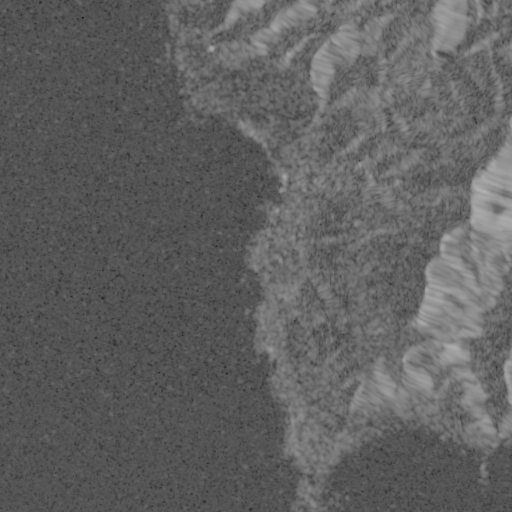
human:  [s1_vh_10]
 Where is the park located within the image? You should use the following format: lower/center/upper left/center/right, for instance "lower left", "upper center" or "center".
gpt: The park is located in the center of the image.
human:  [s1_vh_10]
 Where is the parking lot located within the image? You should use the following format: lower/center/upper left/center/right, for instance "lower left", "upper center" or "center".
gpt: The parking lot is located in the upper center of the image.
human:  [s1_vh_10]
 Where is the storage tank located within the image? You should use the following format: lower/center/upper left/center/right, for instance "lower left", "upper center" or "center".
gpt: The storage tank is located in the upper center of the image.
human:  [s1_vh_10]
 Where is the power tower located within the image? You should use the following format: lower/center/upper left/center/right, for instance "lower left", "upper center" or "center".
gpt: There is no power tower in the image.

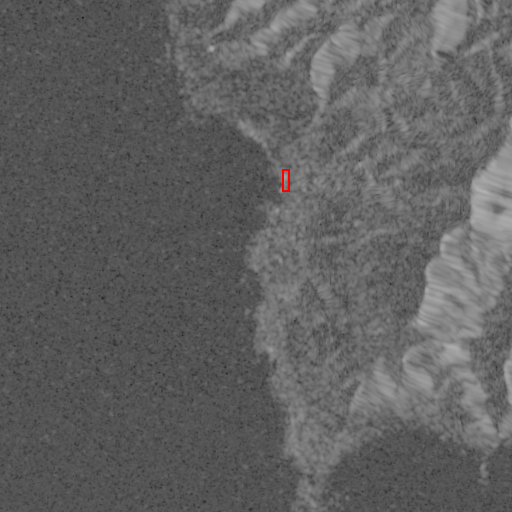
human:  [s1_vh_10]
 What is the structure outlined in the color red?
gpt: The structure outlined in red is a parking lot.
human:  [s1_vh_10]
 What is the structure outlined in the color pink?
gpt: There is no pink outline.